Question: So basically I'm trying to create a file manager, and I'm failing at it. I've attempted to find out and haven't found a single response on why I get a (Collection) when I'm loading file names from zip / rar files.

The code is as follows
'''
Imports System.IO
Public Class Form1
Private Sub modFolderButton_Click(sender As Object, e As EventArgs) Handles modFolderButton.Click
Dim modFolder
modFolder = modFolderText.Text
If IO.Directory.Exists(modFolder) Then
MsgBox("Location Successfully Set; " + modFolder, MsgBoxStyle.Information)
Else
MsgBox("Error; Invalid Location Set")
Exit Sub
End If
End Sub
Private Sub starboundButton_Click(sender As Object, e As EventArgs) Handles starboundButton.Click
Dim starboundFolder
starboundFolder = starboundFolderText.Text
If IO.Directory.Exists(starboundfolder) Then
MsgBox("Location Successfully Set; " + starboundFolder, MsgBoxStyle.Information)
Else
MsgBox("Error; Invalid Location Set")
Exit Sub
End If
End Sub
Private Sub listRefreshButton_Click(sender As Object, e As EventArgs) Handles listrRefreshButton.Click
Dim modFolder
Dim listModsDetected
modsDetectedList.Items.Clear()
modFolder = "C:"
listModsDetected = My.Computer.FileSystem.GetFiles(modFolder, FileIO.SearchOption.SearchTopLevelOnly, "*.zip")
modsDetectedList.Items.Add("None Detected!")
For Each fileName As String In listModsDetected
modsDetectedList.Items.Remove("None Detected!")
modsDetectedList.Items.Add(listModsDetected)
Next
End Sub
End Class
'''
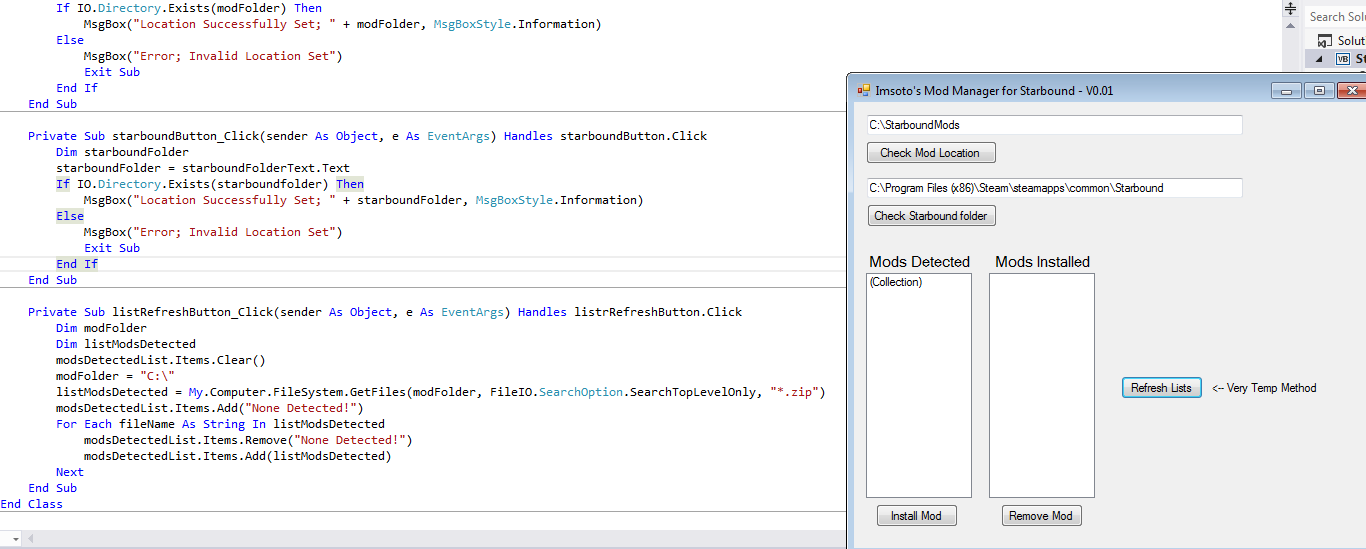
Answer: '''
modsDetectedList.Items.Add(listModsDetected)
'''
You just added the collection itself to your list.
That's why it shows '(collection)'.
You probably want to add each item in the collection to your list.
That's what 'For Each' gives you in 'fileName'.